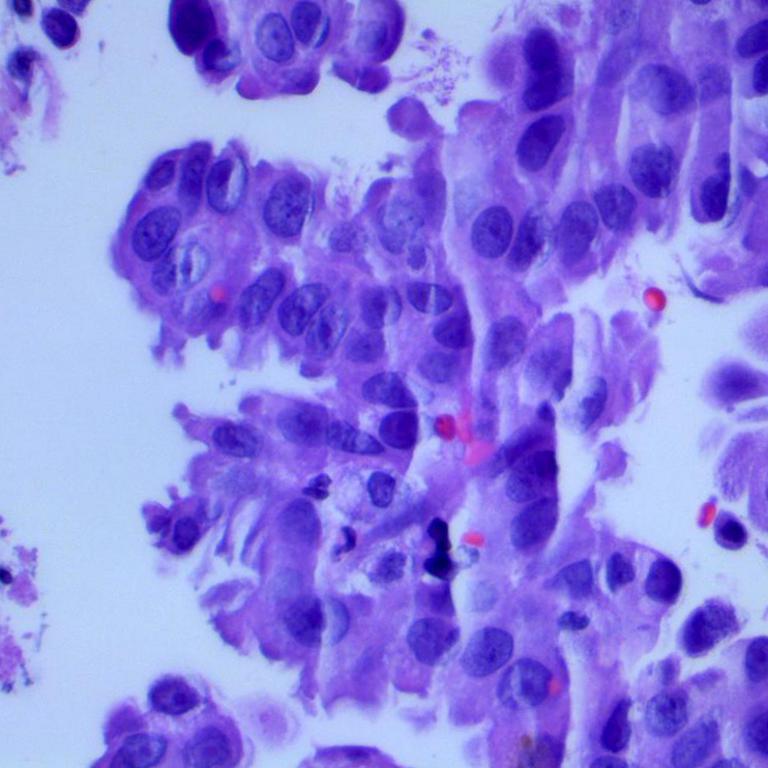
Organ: lung
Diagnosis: adenocarcinomas